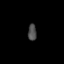
Tissue: prostate
Cell type: T cells
Senescence score: 0.746
Nuclear area (px): 139
Mean DAPI intensity: 74.835